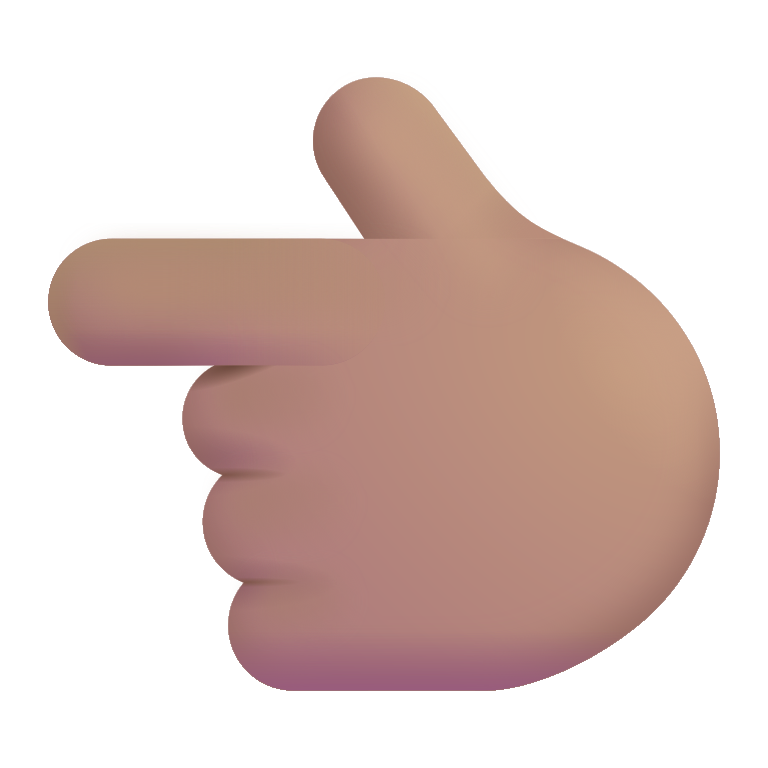
backhand index pointing left color